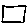
Label: square